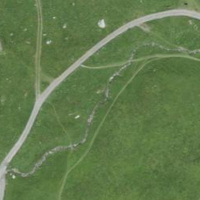
EUNIS habitat code: 23
Species observed at this site:
Bistorta vivipara
Dryas octopetala